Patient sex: M
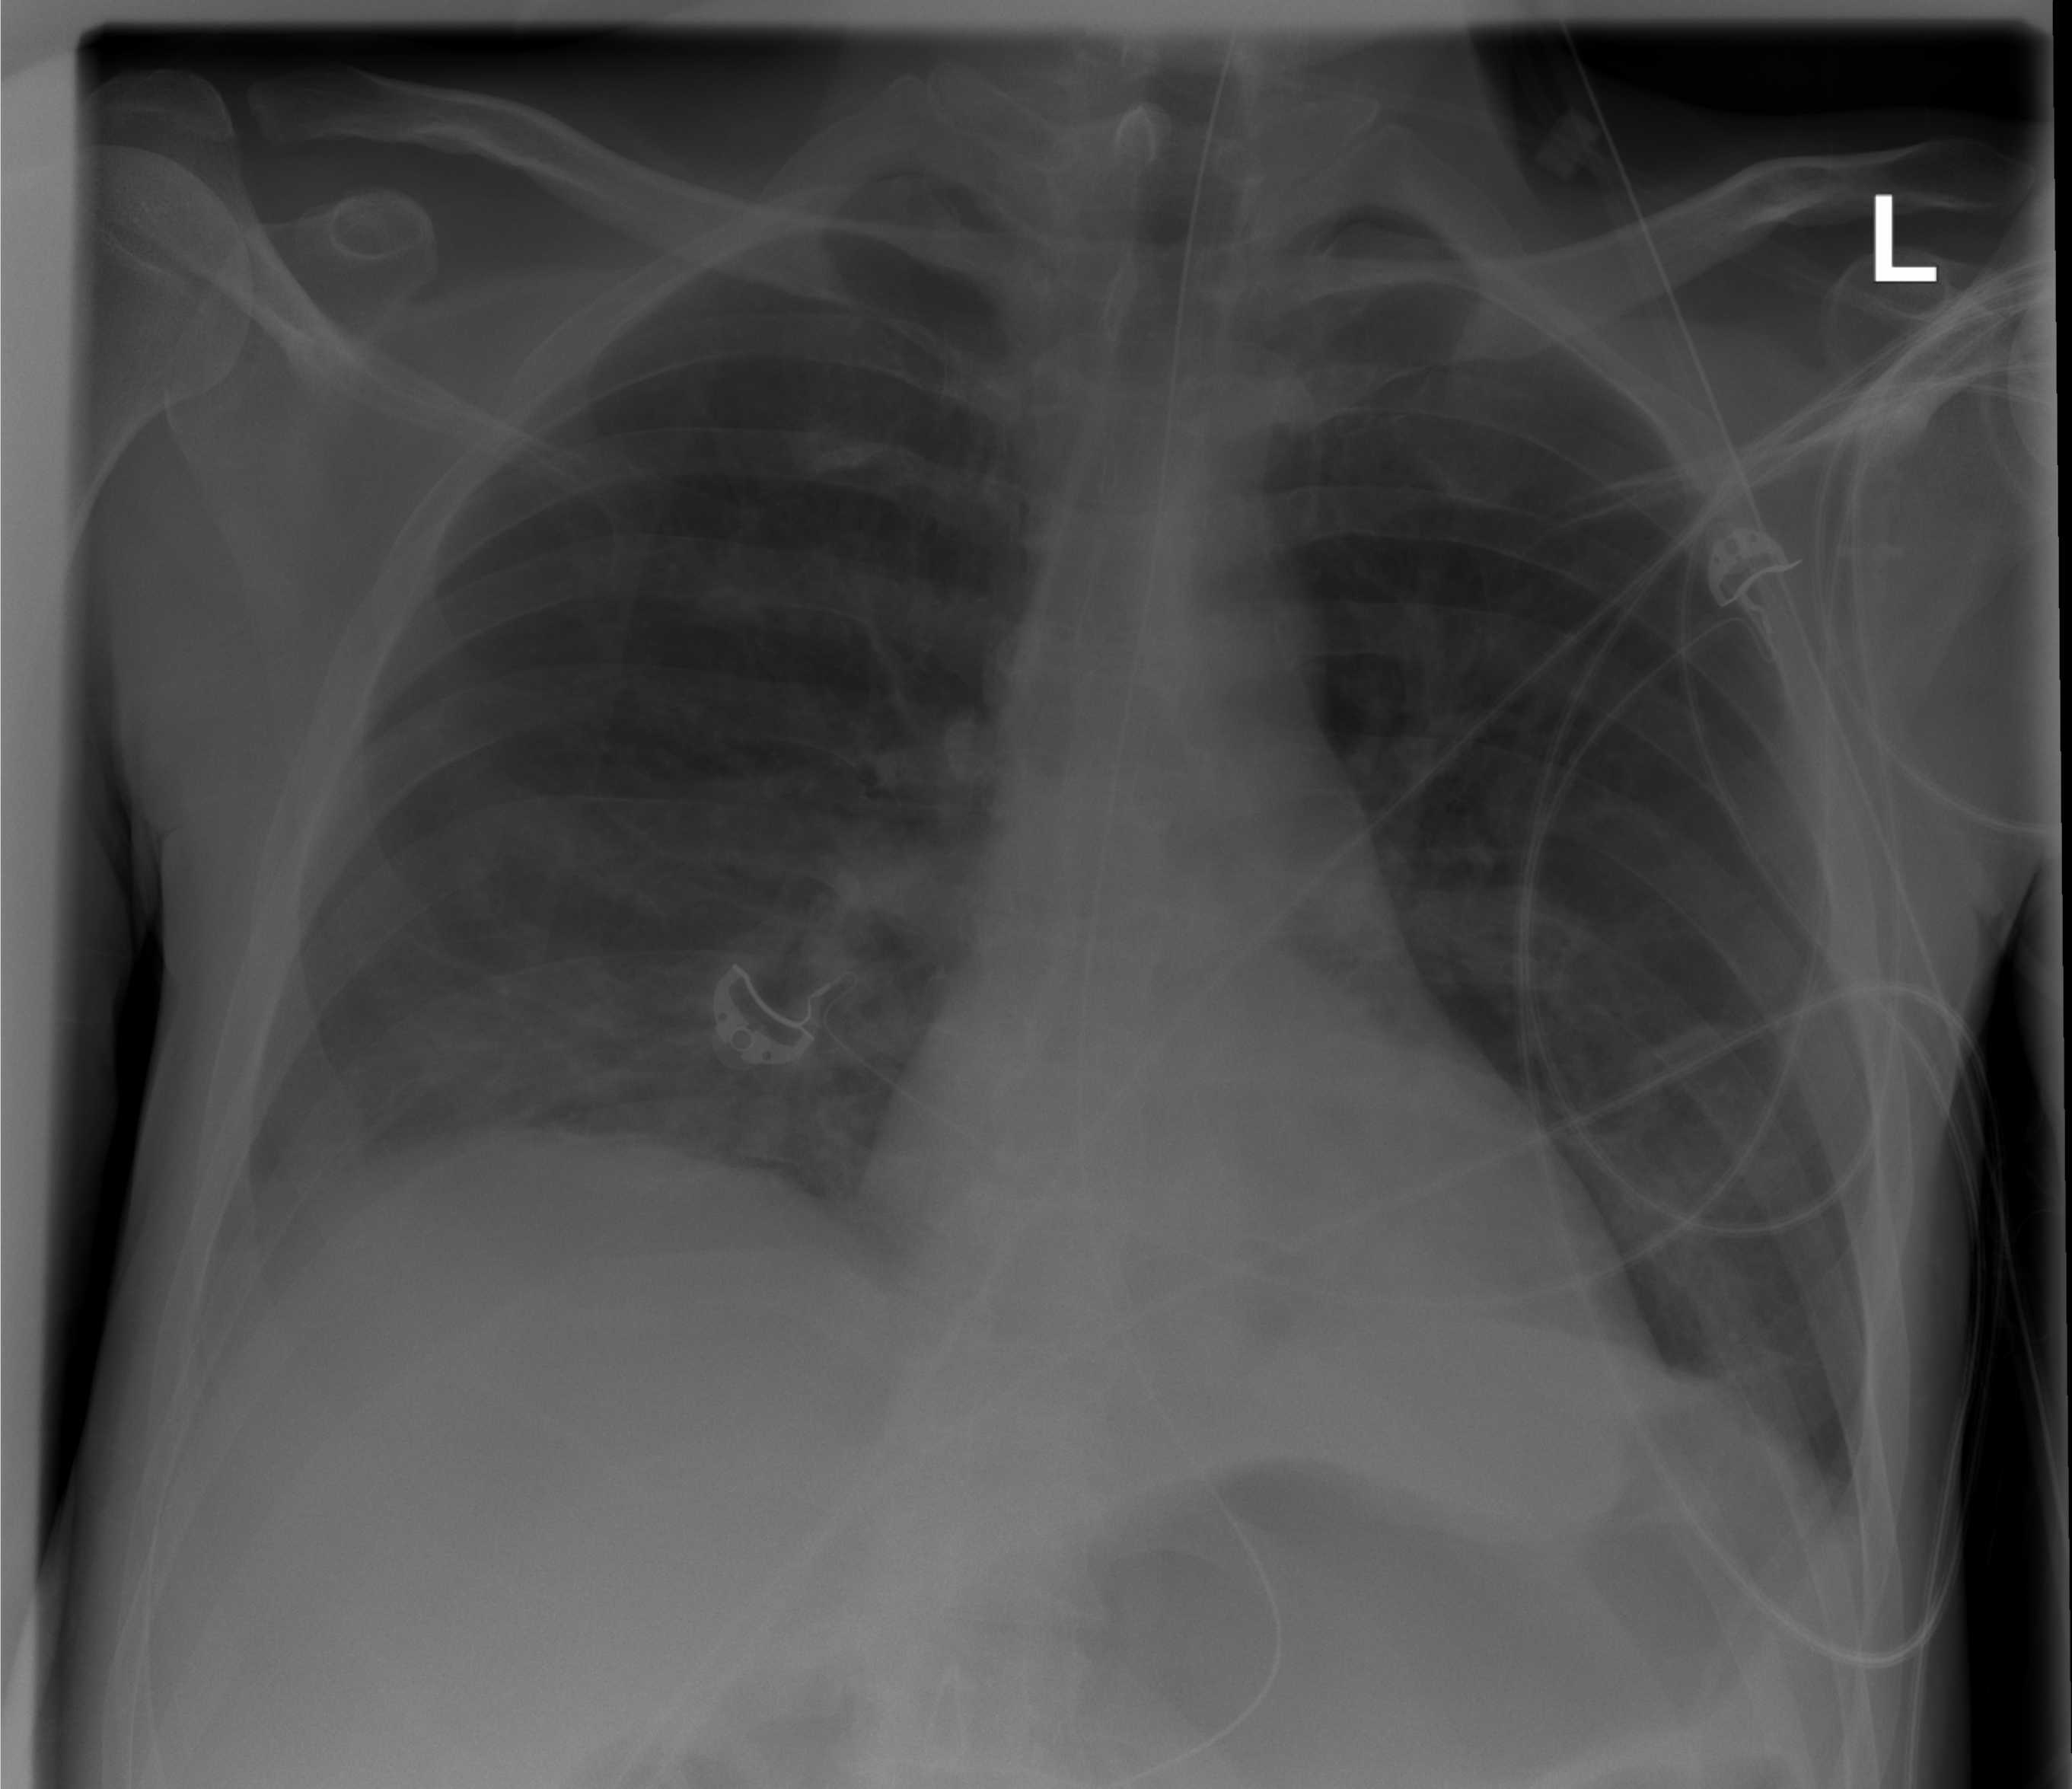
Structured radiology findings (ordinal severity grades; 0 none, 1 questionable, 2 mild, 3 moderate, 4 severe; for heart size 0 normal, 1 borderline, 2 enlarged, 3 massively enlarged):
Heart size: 0
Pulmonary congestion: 0
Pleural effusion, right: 1
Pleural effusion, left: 1
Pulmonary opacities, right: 0
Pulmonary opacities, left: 0
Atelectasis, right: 2
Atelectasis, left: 2